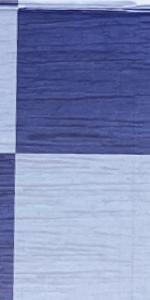
Label: Empty